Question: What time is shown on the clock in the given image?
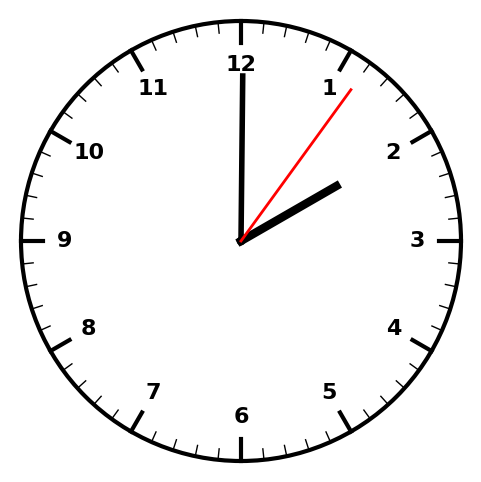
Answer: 02:00:06